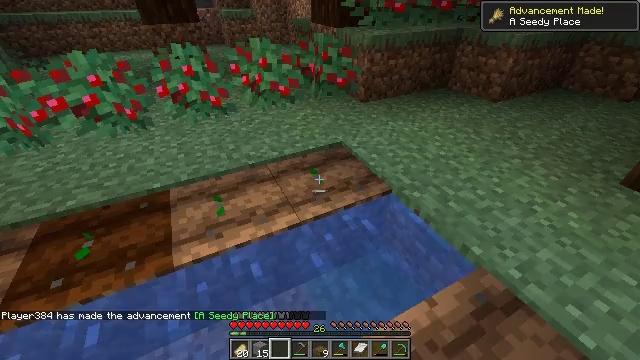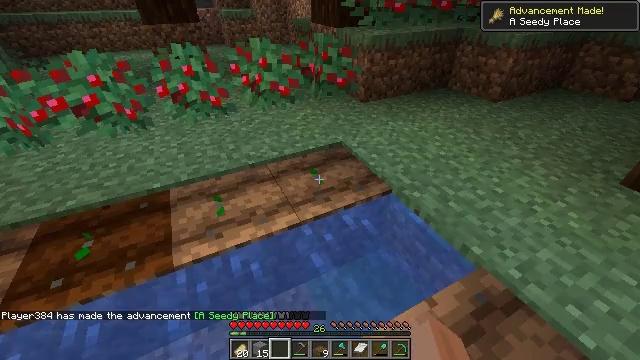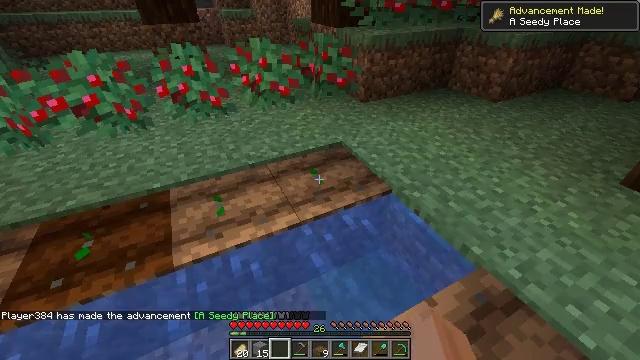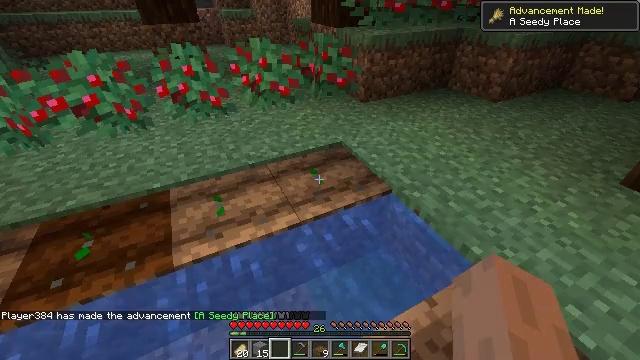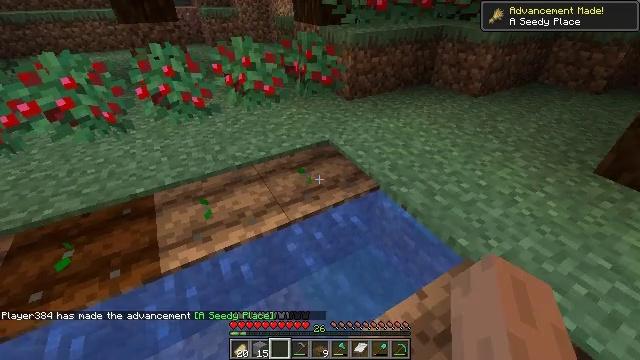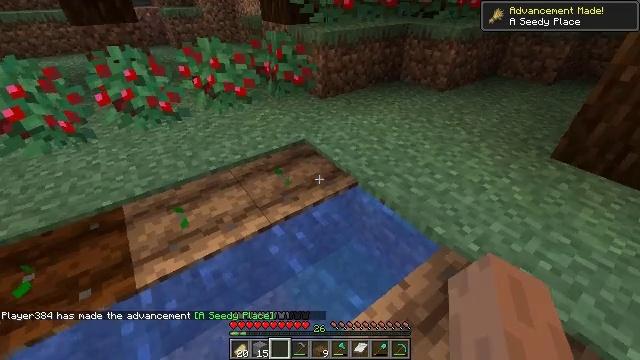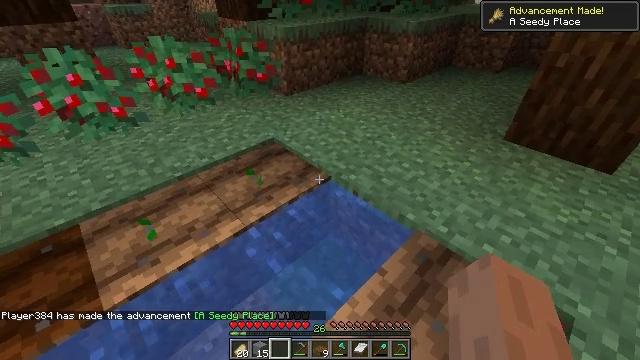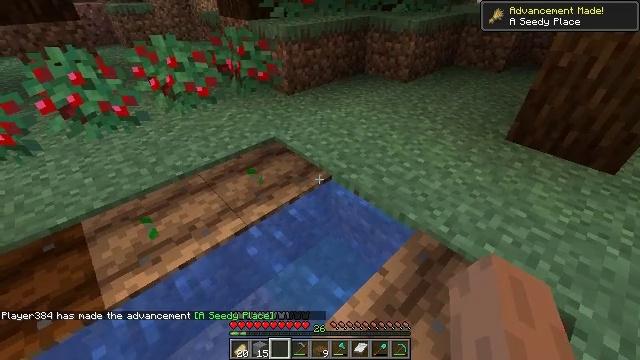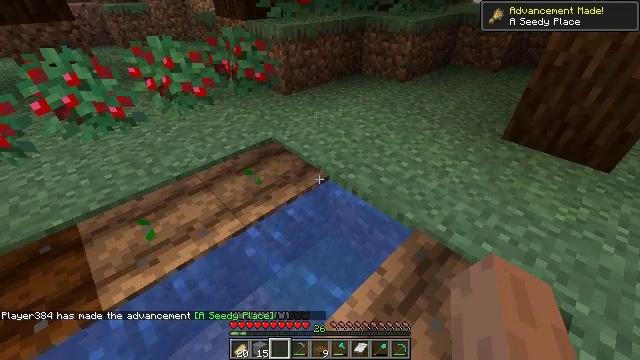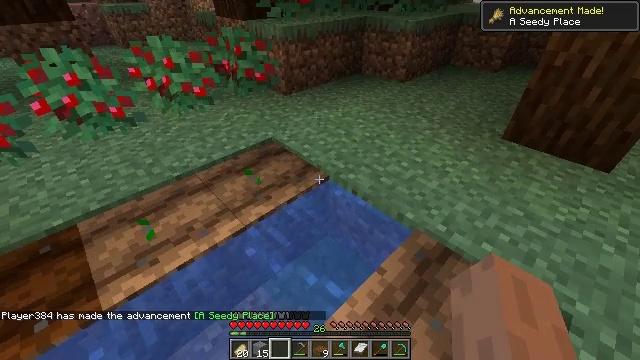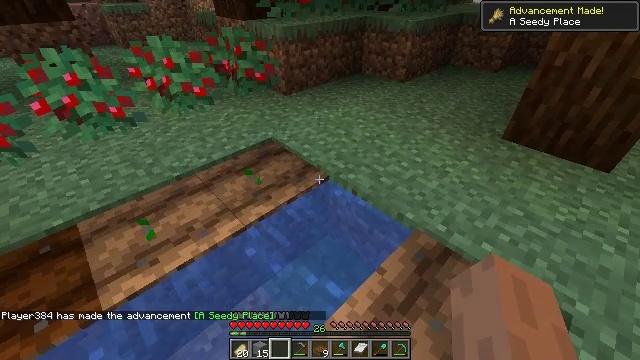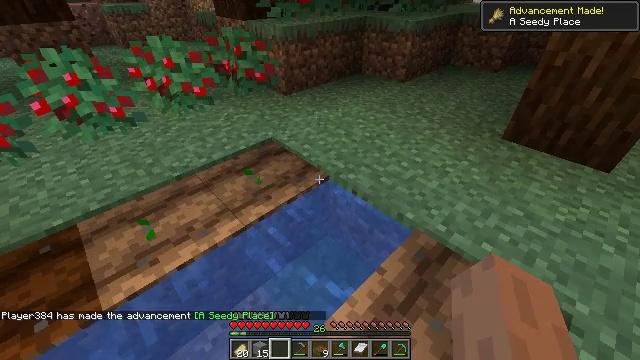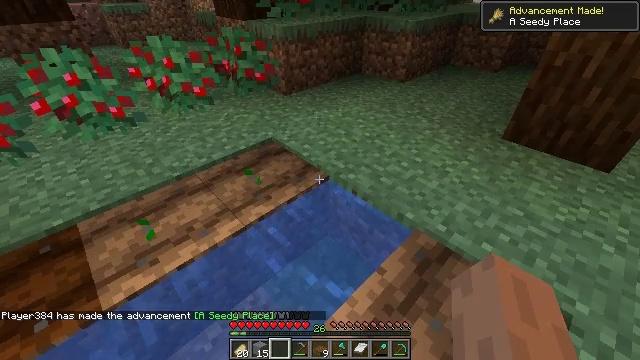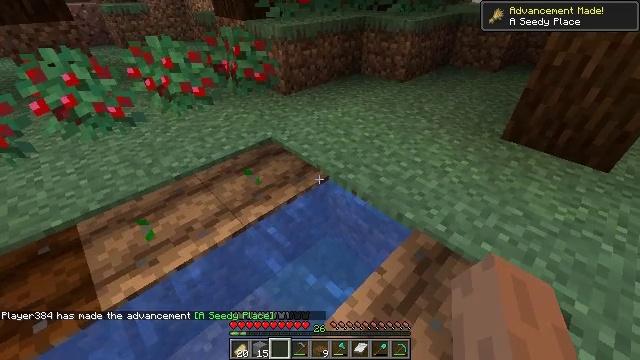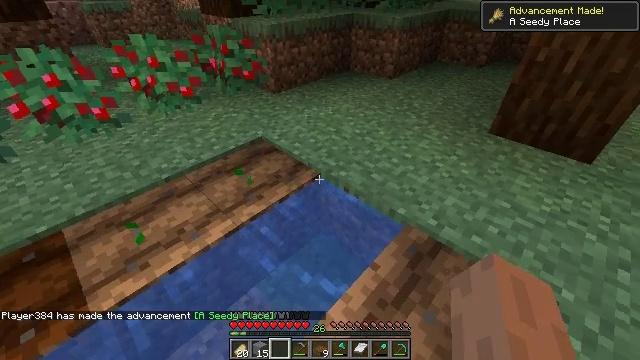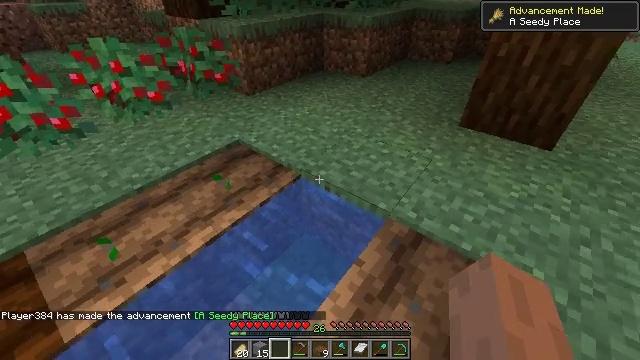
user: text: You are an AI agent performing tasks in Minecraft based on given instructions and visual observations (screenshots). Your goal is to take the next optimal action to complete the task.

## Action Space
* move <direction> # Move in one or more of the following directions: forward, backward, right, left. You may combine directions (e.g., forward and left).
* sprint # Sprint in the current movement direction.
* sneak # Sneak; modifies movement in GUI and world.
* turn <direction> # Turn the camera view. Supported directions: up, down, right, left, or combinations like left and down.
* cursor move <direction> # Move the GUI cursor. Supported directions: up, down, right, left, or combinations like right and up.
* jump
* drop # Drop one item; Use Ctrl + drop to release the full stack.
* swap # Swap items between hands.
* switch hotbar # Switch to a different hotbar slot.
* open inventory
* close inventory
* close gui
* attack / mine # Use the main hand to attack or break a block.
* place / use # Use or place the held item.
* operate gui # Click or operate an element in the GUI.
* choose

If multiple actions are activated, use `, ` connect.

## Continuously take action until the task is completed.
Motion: motion action
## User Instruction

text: Create pumpkin seeds with a pumpkin in your inventory.
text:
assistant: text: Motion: no_op
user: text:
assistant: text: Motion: no_op
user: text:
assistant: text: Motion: no_op
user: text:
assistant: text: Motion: turn right
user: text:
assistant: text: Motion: turn right
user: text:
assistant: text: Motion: turn right
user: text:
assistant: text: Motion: no_op
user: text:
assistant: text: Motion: no_op
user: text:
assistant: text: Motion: no_op
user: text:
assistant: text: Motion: no_op
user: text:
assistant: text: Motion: no_op
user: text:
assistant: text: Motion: no_op
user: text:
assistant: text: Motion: no_op
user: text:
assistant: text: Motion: turn right
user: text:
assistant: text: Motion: turn right
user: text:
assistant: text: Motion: turn right
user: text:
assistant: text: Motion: turn right
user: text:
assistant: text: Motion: turn right and up
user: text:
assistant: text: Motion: move forward, turn right and up
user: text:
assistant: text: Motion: move forward, turn right and up
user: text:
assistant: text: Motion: move forward, turn left and up
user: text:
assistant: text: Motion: move forward
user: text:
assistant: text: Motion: move forward
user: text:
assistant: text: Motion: move forward, sprint
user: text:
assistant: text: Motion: move forward, sprint, turn left
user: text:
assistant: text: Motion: move forward, sprint, turn left and up
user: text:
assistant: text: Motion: move forward, sprint, turn left
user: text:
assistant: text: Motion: move forward, sprint, turn left
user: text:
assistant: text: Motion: move forward
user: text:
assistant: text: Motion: move forward, turn right